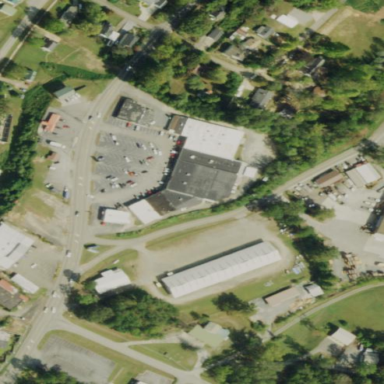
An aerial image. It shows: Commercial building.